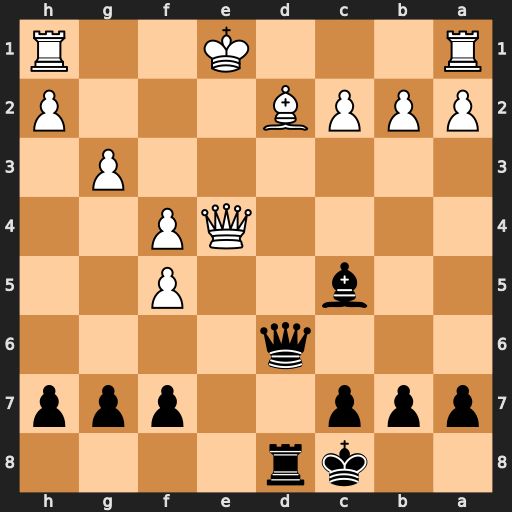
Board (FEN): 2kr4/ppp2ppp/3q4/2b2P2/4QP2/6P1/PPPB3P/R3K2R
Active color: b
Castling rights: KQ
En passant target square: -
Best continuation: Qxd2+ Kf1 Qf2#